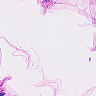
Metastatic tissue present: no